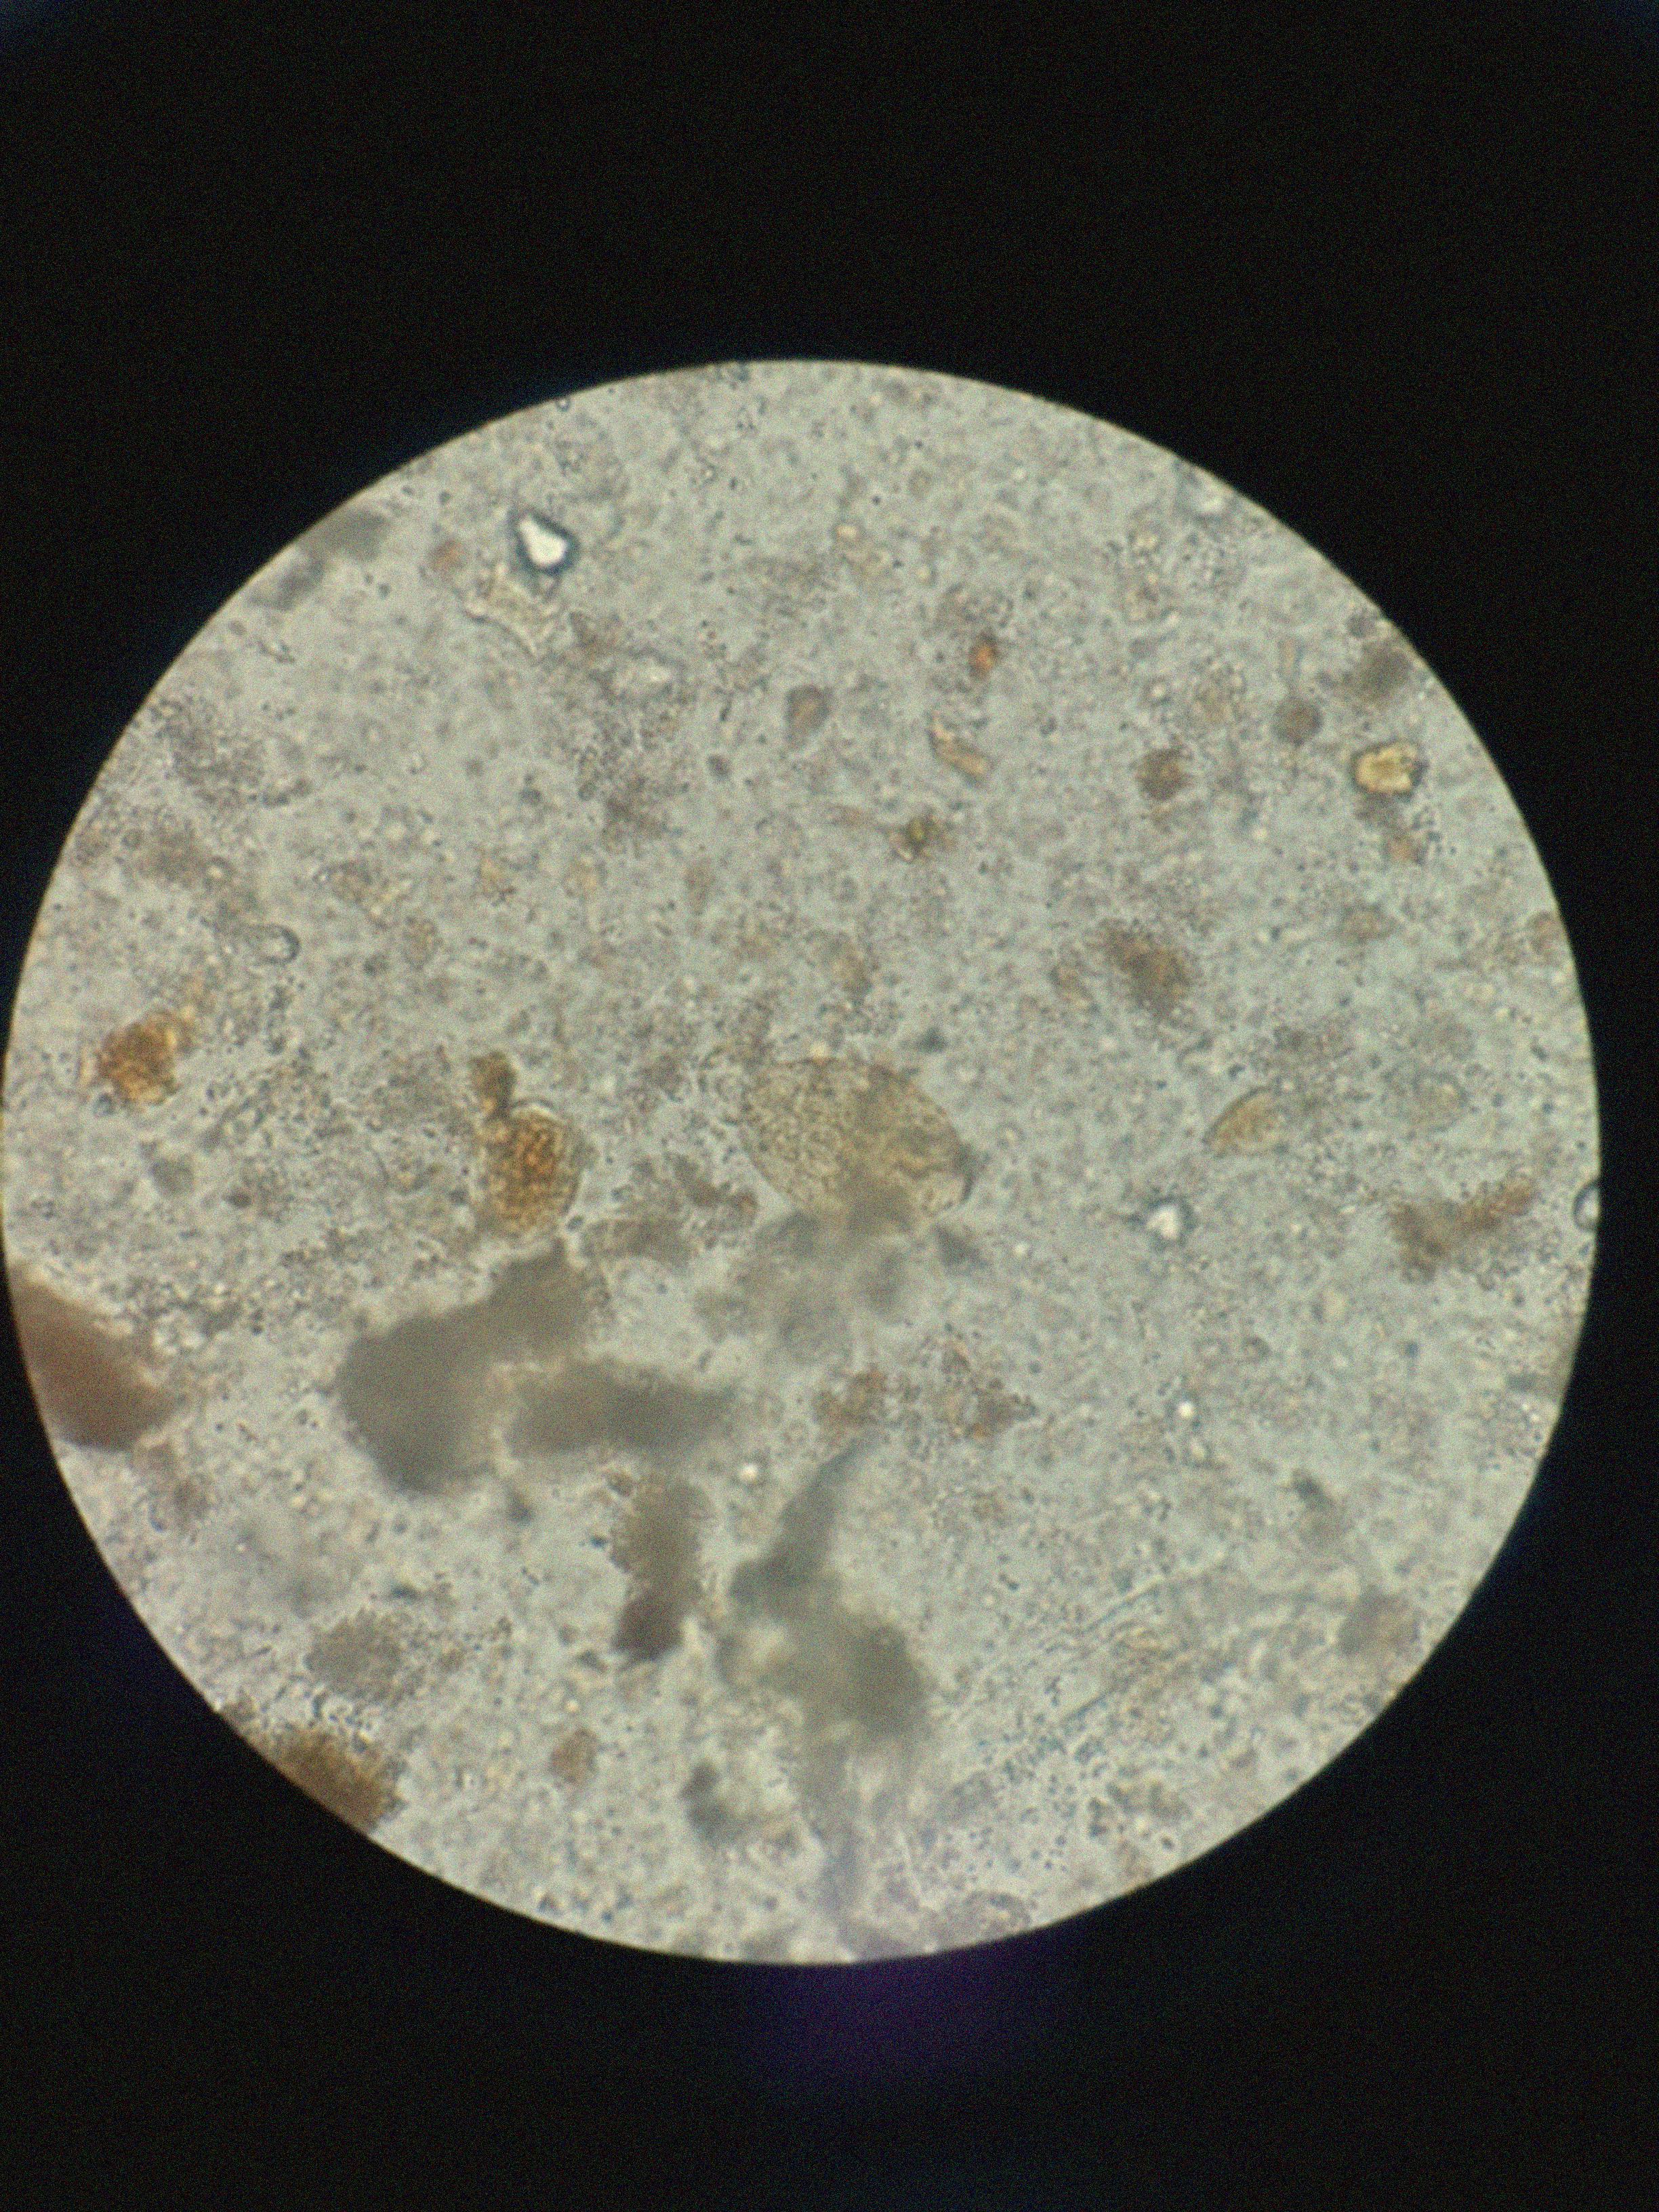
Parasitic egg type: Fasciolopsis buski